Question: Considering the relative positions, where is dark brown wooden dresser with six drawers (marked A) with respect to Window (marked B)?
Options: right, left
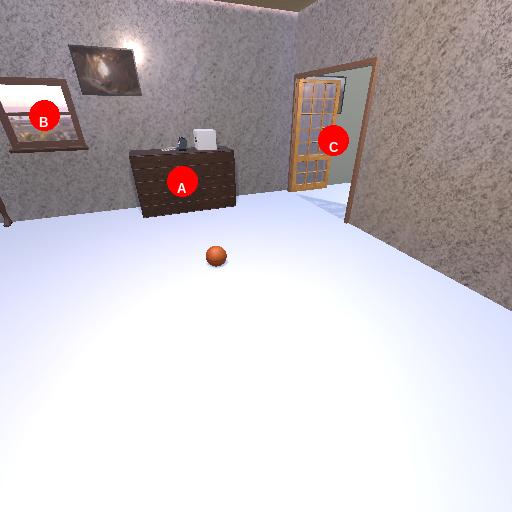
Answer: right